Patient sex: F
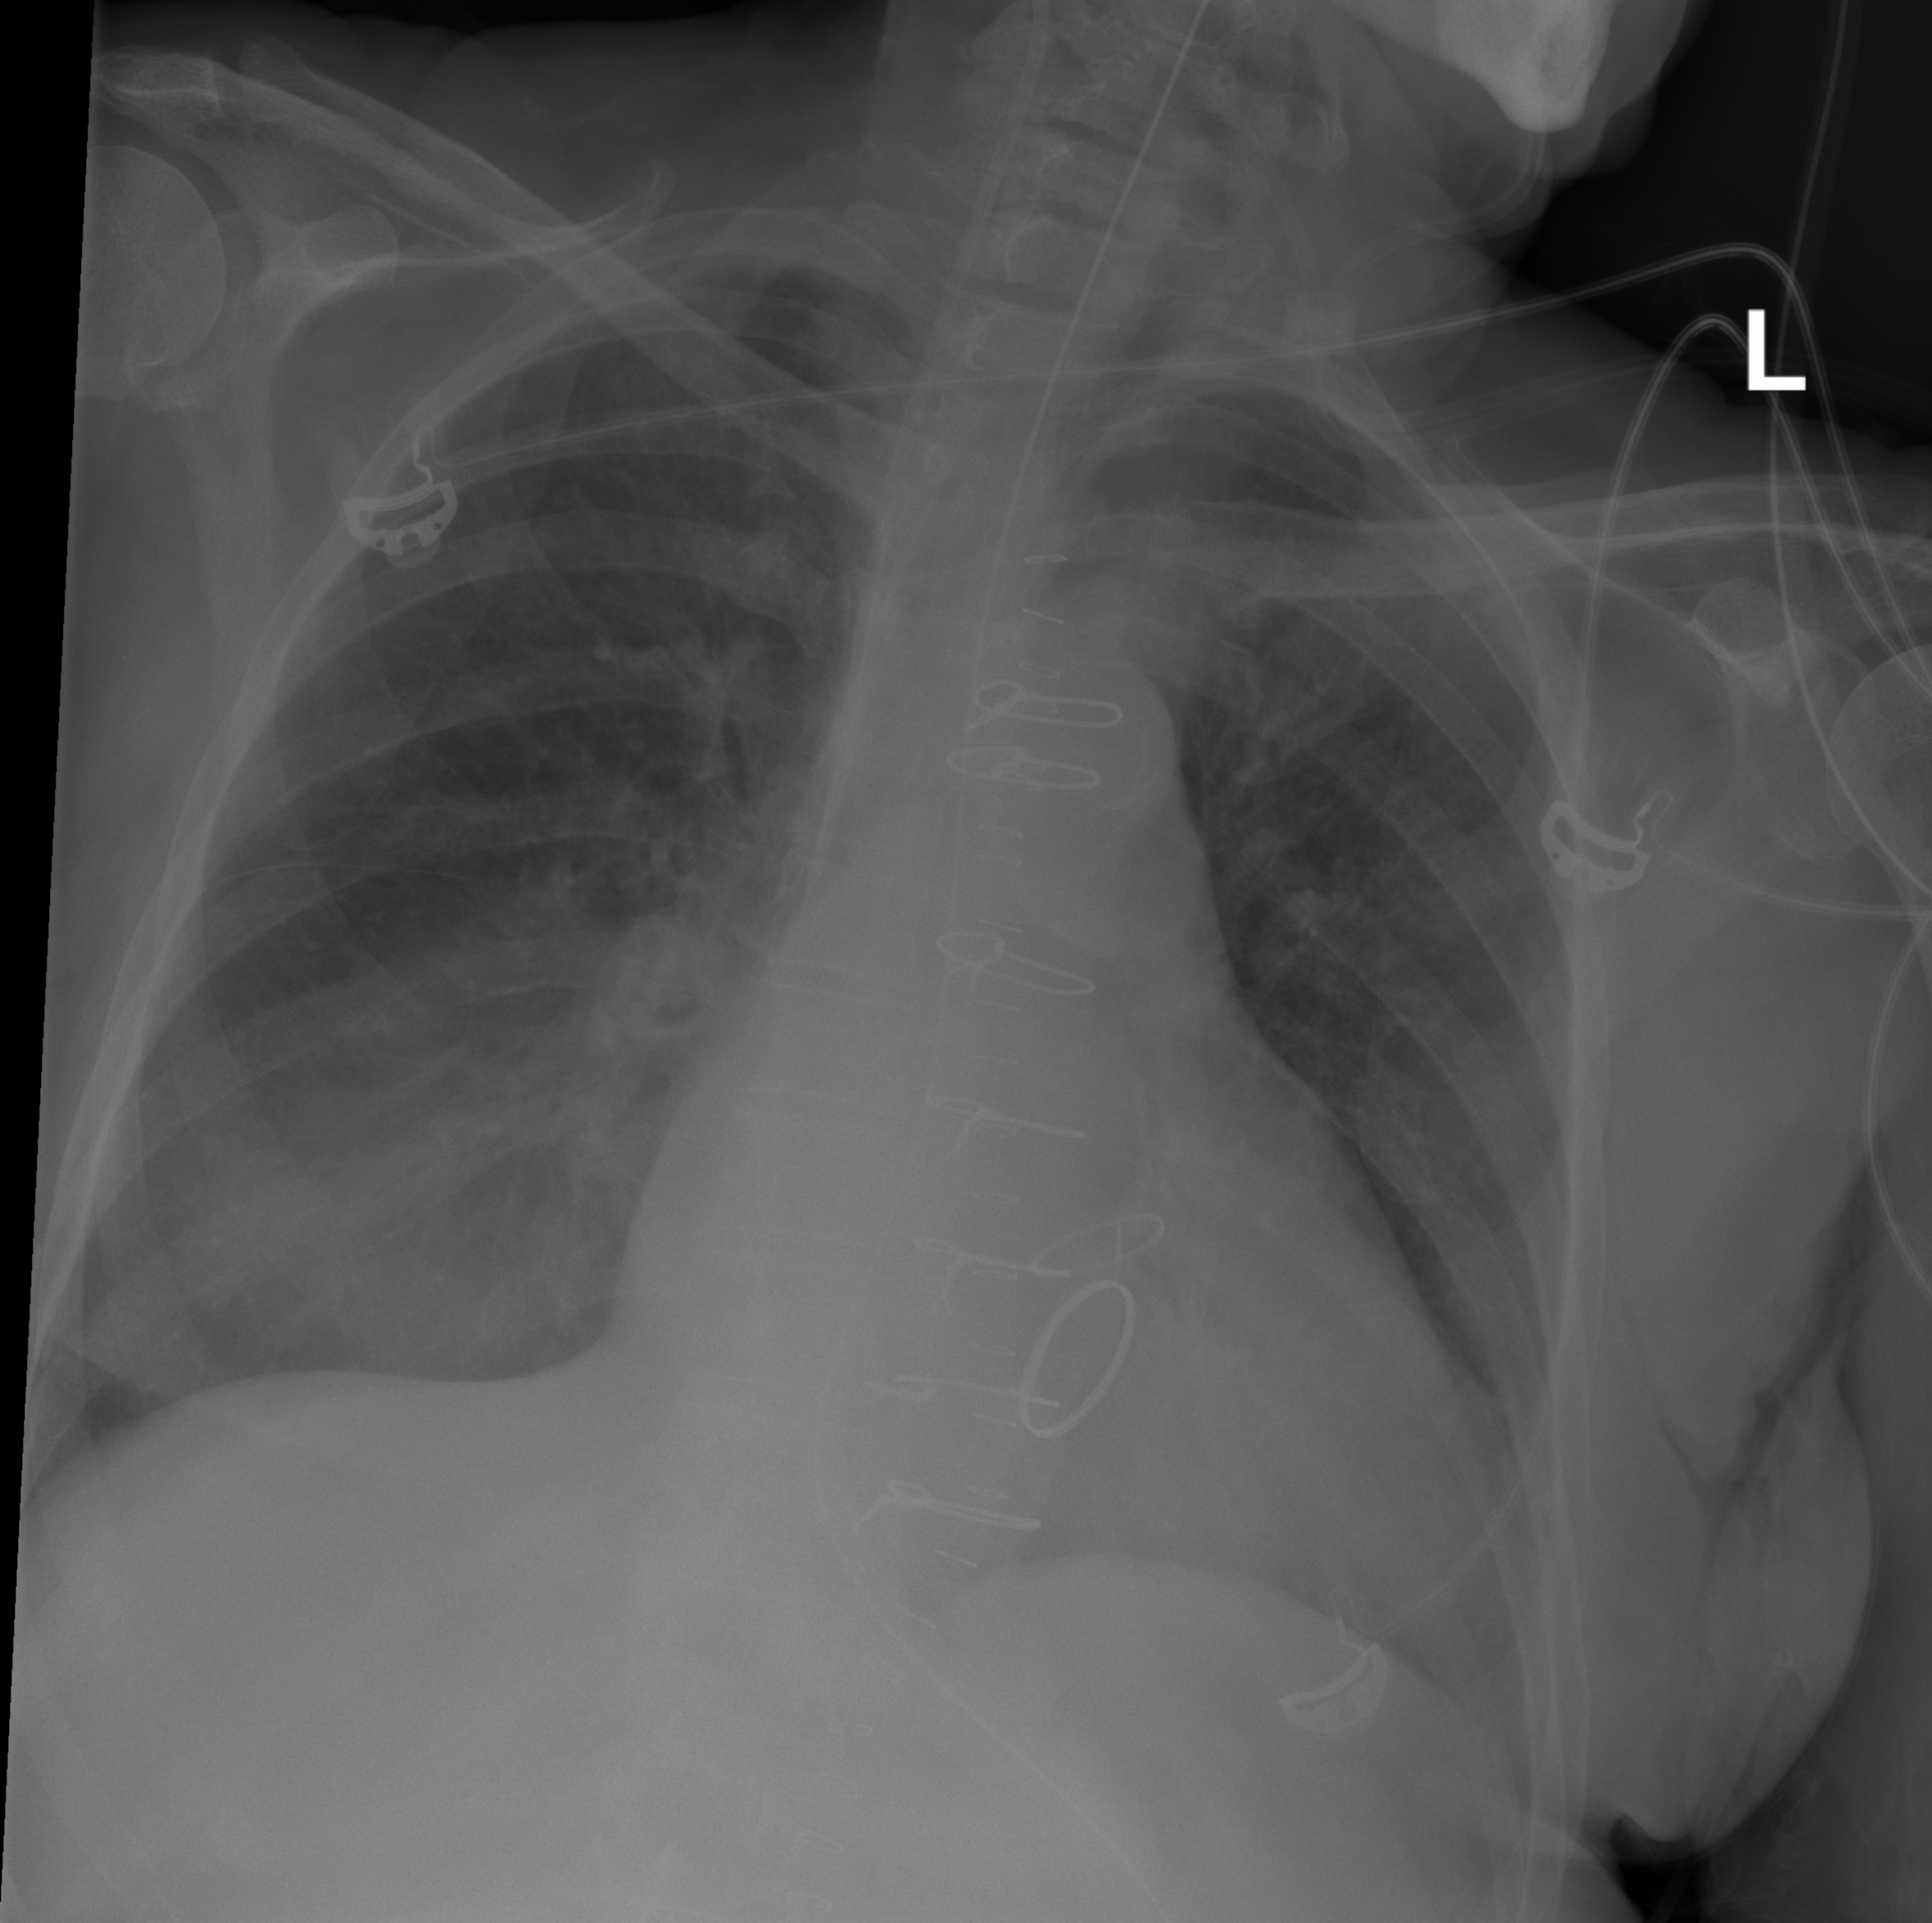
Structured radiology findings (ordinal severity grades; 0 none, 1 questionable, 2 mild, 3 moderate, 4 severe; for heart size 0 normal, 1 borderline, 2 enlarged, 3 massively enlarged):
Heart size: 1
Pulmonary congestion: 0
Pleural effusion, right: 2
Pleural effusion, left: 0
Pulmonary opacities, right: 0
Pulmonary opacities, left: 0
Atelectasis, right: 0
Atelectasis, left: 0